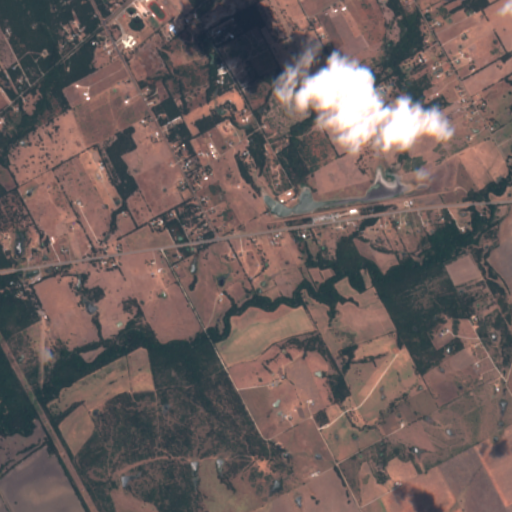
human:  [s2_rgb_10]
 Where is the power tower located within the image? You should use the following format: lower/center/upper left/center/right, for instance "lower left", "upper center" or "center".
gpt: The power tower is located in the lower left of the image.
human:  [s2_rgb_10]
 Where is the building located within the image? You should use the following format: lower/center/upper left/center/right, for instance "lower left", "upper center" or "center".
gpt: The building is located in the center right of the image.
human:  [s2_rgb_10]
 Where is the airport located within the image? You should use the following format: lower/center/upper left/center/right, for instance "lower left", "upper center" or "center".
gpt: There is no airport in the image.